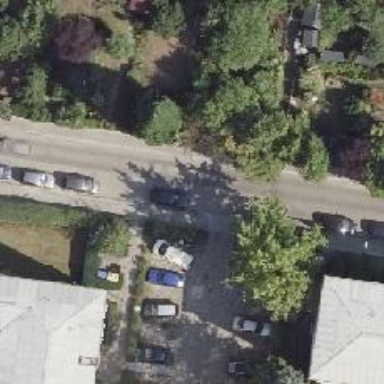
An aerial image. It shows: Residential road made of concrete plates.